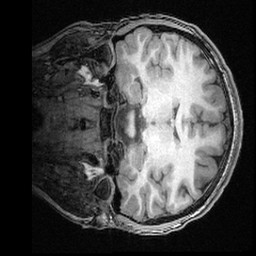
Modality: T1w
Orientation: coronal
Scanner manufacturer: ge
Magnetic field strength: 3 T
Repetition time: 0.008572 s
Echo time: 0.003384 s